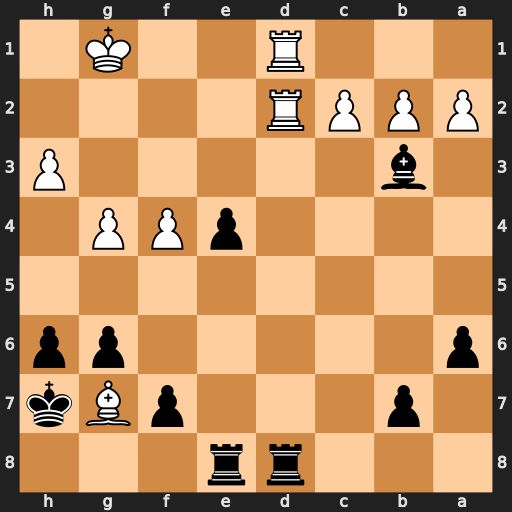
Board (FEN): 3rr3/1p3pBk/p5pp/8/4pPP1/1b5P/PPPR4/3R2K1
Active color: b
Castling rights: -
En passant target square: -
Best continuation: Rxd2 Rxd2 e3 Re2 Bc4 Rxe3 Rxe3